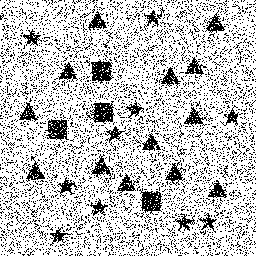
Squares: 4
Triangles: 13
Stars: 10
Total shapes: 27